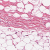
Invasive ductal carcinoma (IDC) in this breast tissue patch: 0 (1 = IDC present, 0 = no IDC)